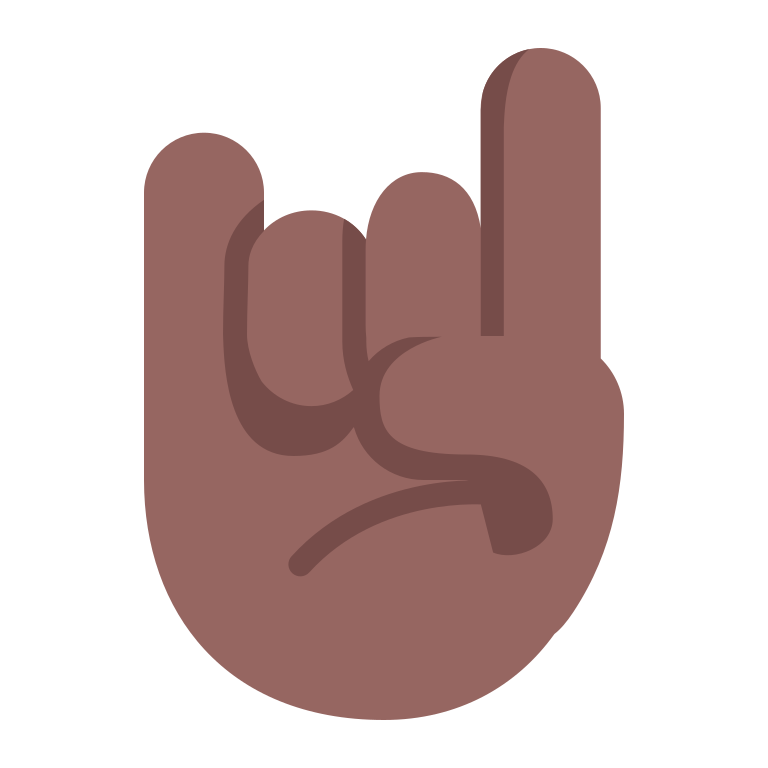
sign of the horns flat  dark